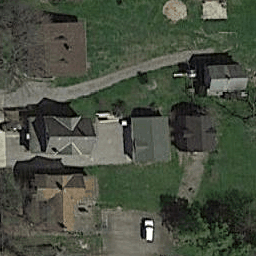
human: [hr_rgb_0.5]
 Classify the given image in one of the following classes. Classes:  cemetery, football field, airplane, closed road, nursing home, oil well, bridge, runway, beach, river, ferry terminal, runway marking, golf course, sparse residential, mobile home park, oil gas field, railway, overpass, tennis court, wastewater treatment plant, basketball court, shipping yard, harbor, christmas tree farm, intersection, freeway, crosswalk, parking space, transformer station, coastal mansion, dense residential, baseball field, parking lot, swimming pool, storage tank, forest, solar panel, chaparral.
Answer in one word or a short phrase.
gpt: sparse residential